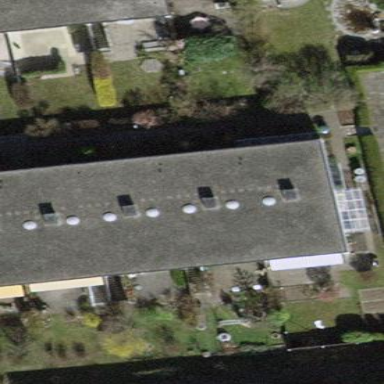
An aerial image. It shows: Building with flat roof.